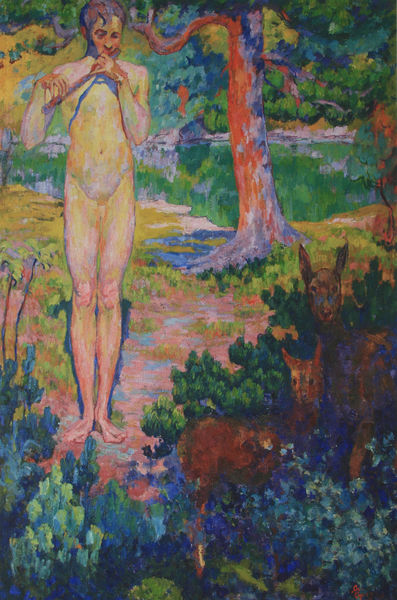
Titel: Das Erwachen
Künstler: Giovanni Giacometti
Standort: Bern
Institution: Kunstmuseum
Schlagwörter: akt, baum, blau, blätter, gemälde, laub, mann, nackt, nackter, schatten, wasser, gelb, grün, impressionismus, landschaft, mädchen, ocker, sand, see, teich, ufer, braun, bunt, frau, hell, hintergrund, licht, orange, park, rasen, rot, tier, tiere, weg, wiese, expressionismus, hochformat, stehen, gräser, natur, spiegelung, strauch, busch, büsche, gebüsch, pfad, sträucher, land, musik, musiker, pflanzen, ohren, rosa, wald, garten, man, farben, sonnenlicht, farbe, lila, violett, wild, spielen, junge, paradies, knabe, lichtung, erkenntnis, expressionsimus, schlange, hodler, flute, flöte, jüngling, reh, rehe, narziss, picasso, pan, farbtupfer, panflöte, flaute, paradis, nude, red, bambi, blue, orpheus, sea, paradise, lake, hair, angucken, green, sichhörnchen, flüte, tree, water, se, naked, deer, red\, wtaer, musiziert, ortegelb